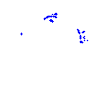
Particle: proton